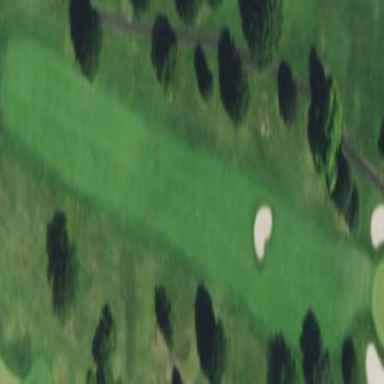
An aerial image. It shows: Grassy area designated as golf fairway.